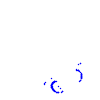
Particle: proton